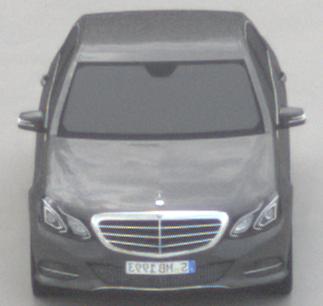
Make: Mercedes-Benz
Model: E 200
Detailed model: E-Class (212) Limousine
Model produced from: 2013/04
Model produced until: 2015/10
Doors: 4
Color: gray
Road condition: wet road
Daytime: morning or afternoon
Contrast: low contrast